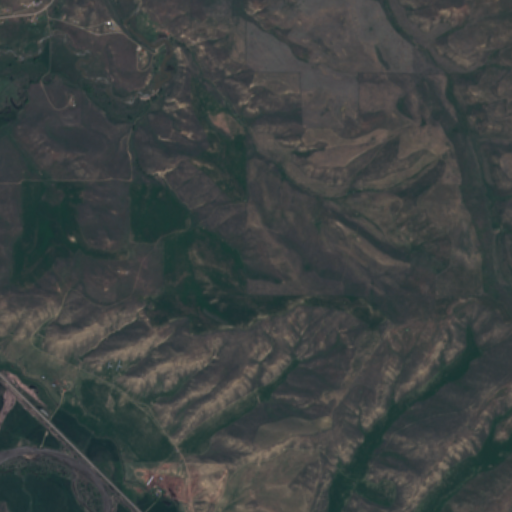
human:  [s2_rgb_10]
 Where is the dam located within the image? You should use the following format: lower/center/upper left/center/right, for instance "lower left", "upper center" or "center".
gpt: The dam is located in the upper left of the image.
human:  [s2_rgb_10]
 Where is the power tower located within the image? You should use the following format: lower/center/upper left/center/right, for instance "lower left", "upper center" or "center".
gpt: There is no power tower in the image.